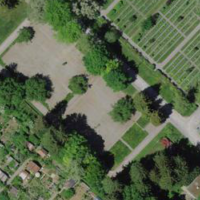
EUNIS habitat code: 53
Species observed at this site:
Bellis perennis
Episyrphus balteatus
Dipsacus fullonum
Sciurus vulgaris